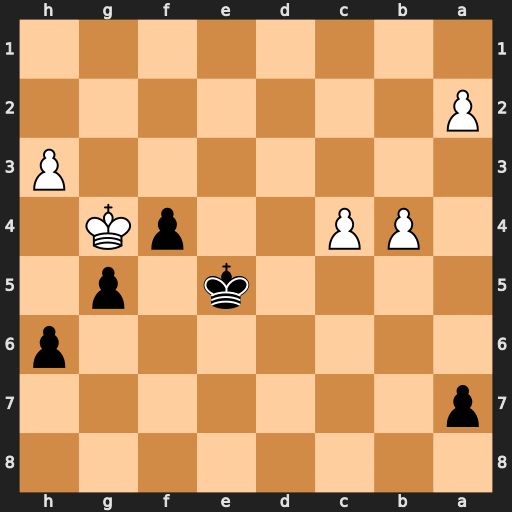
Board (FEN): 8/p7/7p/4k1p1/1PP2pK1/7P/P7/8
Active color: b
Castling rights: -
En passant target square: -
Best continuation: Ke4 c5 f3 Kg3 Ke3